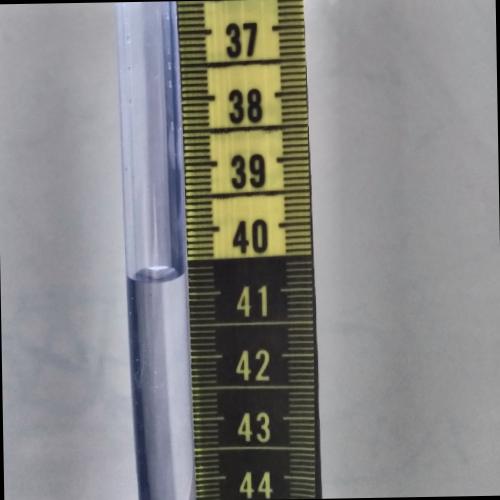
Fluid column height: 40.8 cm